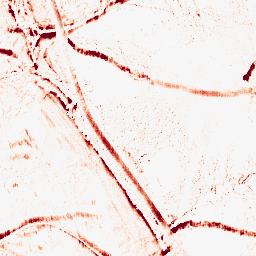
Category: morphological
Decomposition family: morphological_ellipse
Decomposition parameters: operation: opening
width: 10
height: 5
Upsampling method: regularized
Upsampling parameters: scale: 4
lambda_reg: 0.01
Upsampling scale: 4